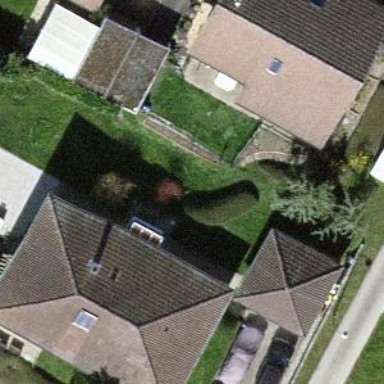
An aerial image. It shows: Simple and straightforward house.